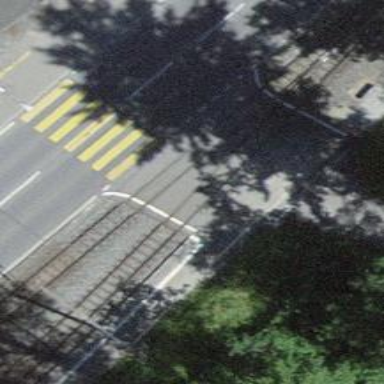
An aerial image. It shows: Railway level crossing.